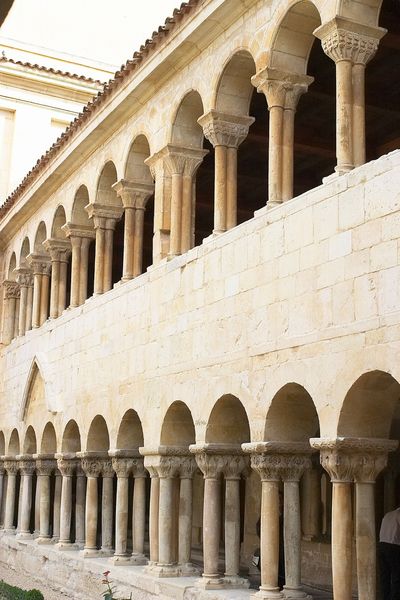
Titel: S. Domingo de Silos
Standort: Burgos (EU - E)
Schlagwörter: dunkel, ausschnitt, hell, rücken, säulen, dach, gebäude, beige, wand, architektur, sockel, stein, rechts, rund, ton, bogen, italien, giebel, mauer, ziegel, hof, foto, fotografie, oben, photographie, unten, bögen, gang, innenhof, kloster, arkaden, kapitelle, photo, gemäuer, doppelsäulen, sandstein, abtei, doppelt, säulengang, bogengang, steinquader, wandelgang, bogengänge, terrakotta, maurisch, anitike, gedoppelt